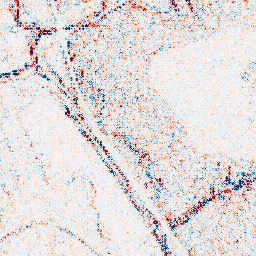
Category: wavelet
Decomposition family: wavelet_biorthogonal
Decomposition parameters: wavelet: bior2.4
level: 1
Upsampling method: sinc_hamming
Upsampling parameters: scale: 2
kernel_size: 8
Upsampling scale: 2